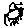
Label: cat